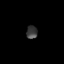
Tissue: lung
Cell type: Epithelial cells
Senescence score: 0.1079
Nuclear area (px): 142
Mean DAPI intensity: 60.683